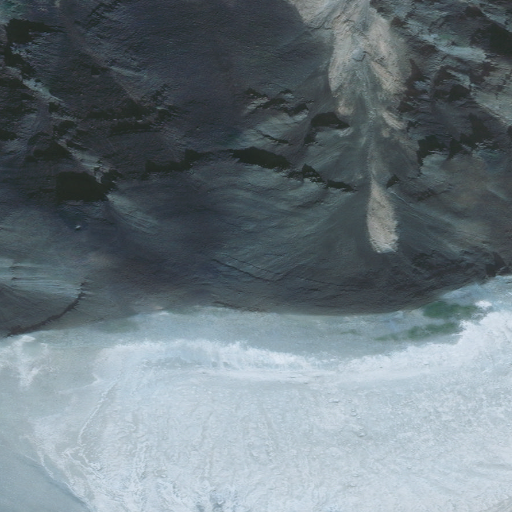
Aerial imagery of mountain in Alaska named Observation Mountain containing only unknown